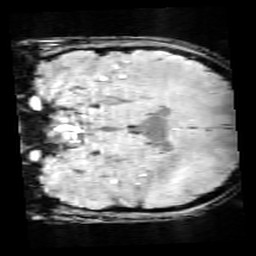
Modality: SWI
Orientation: coronal
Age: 12
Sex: male
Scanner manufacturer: siemens
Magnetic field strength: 3 T
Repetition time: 0.027 s
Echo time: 0.02 s